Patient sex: M
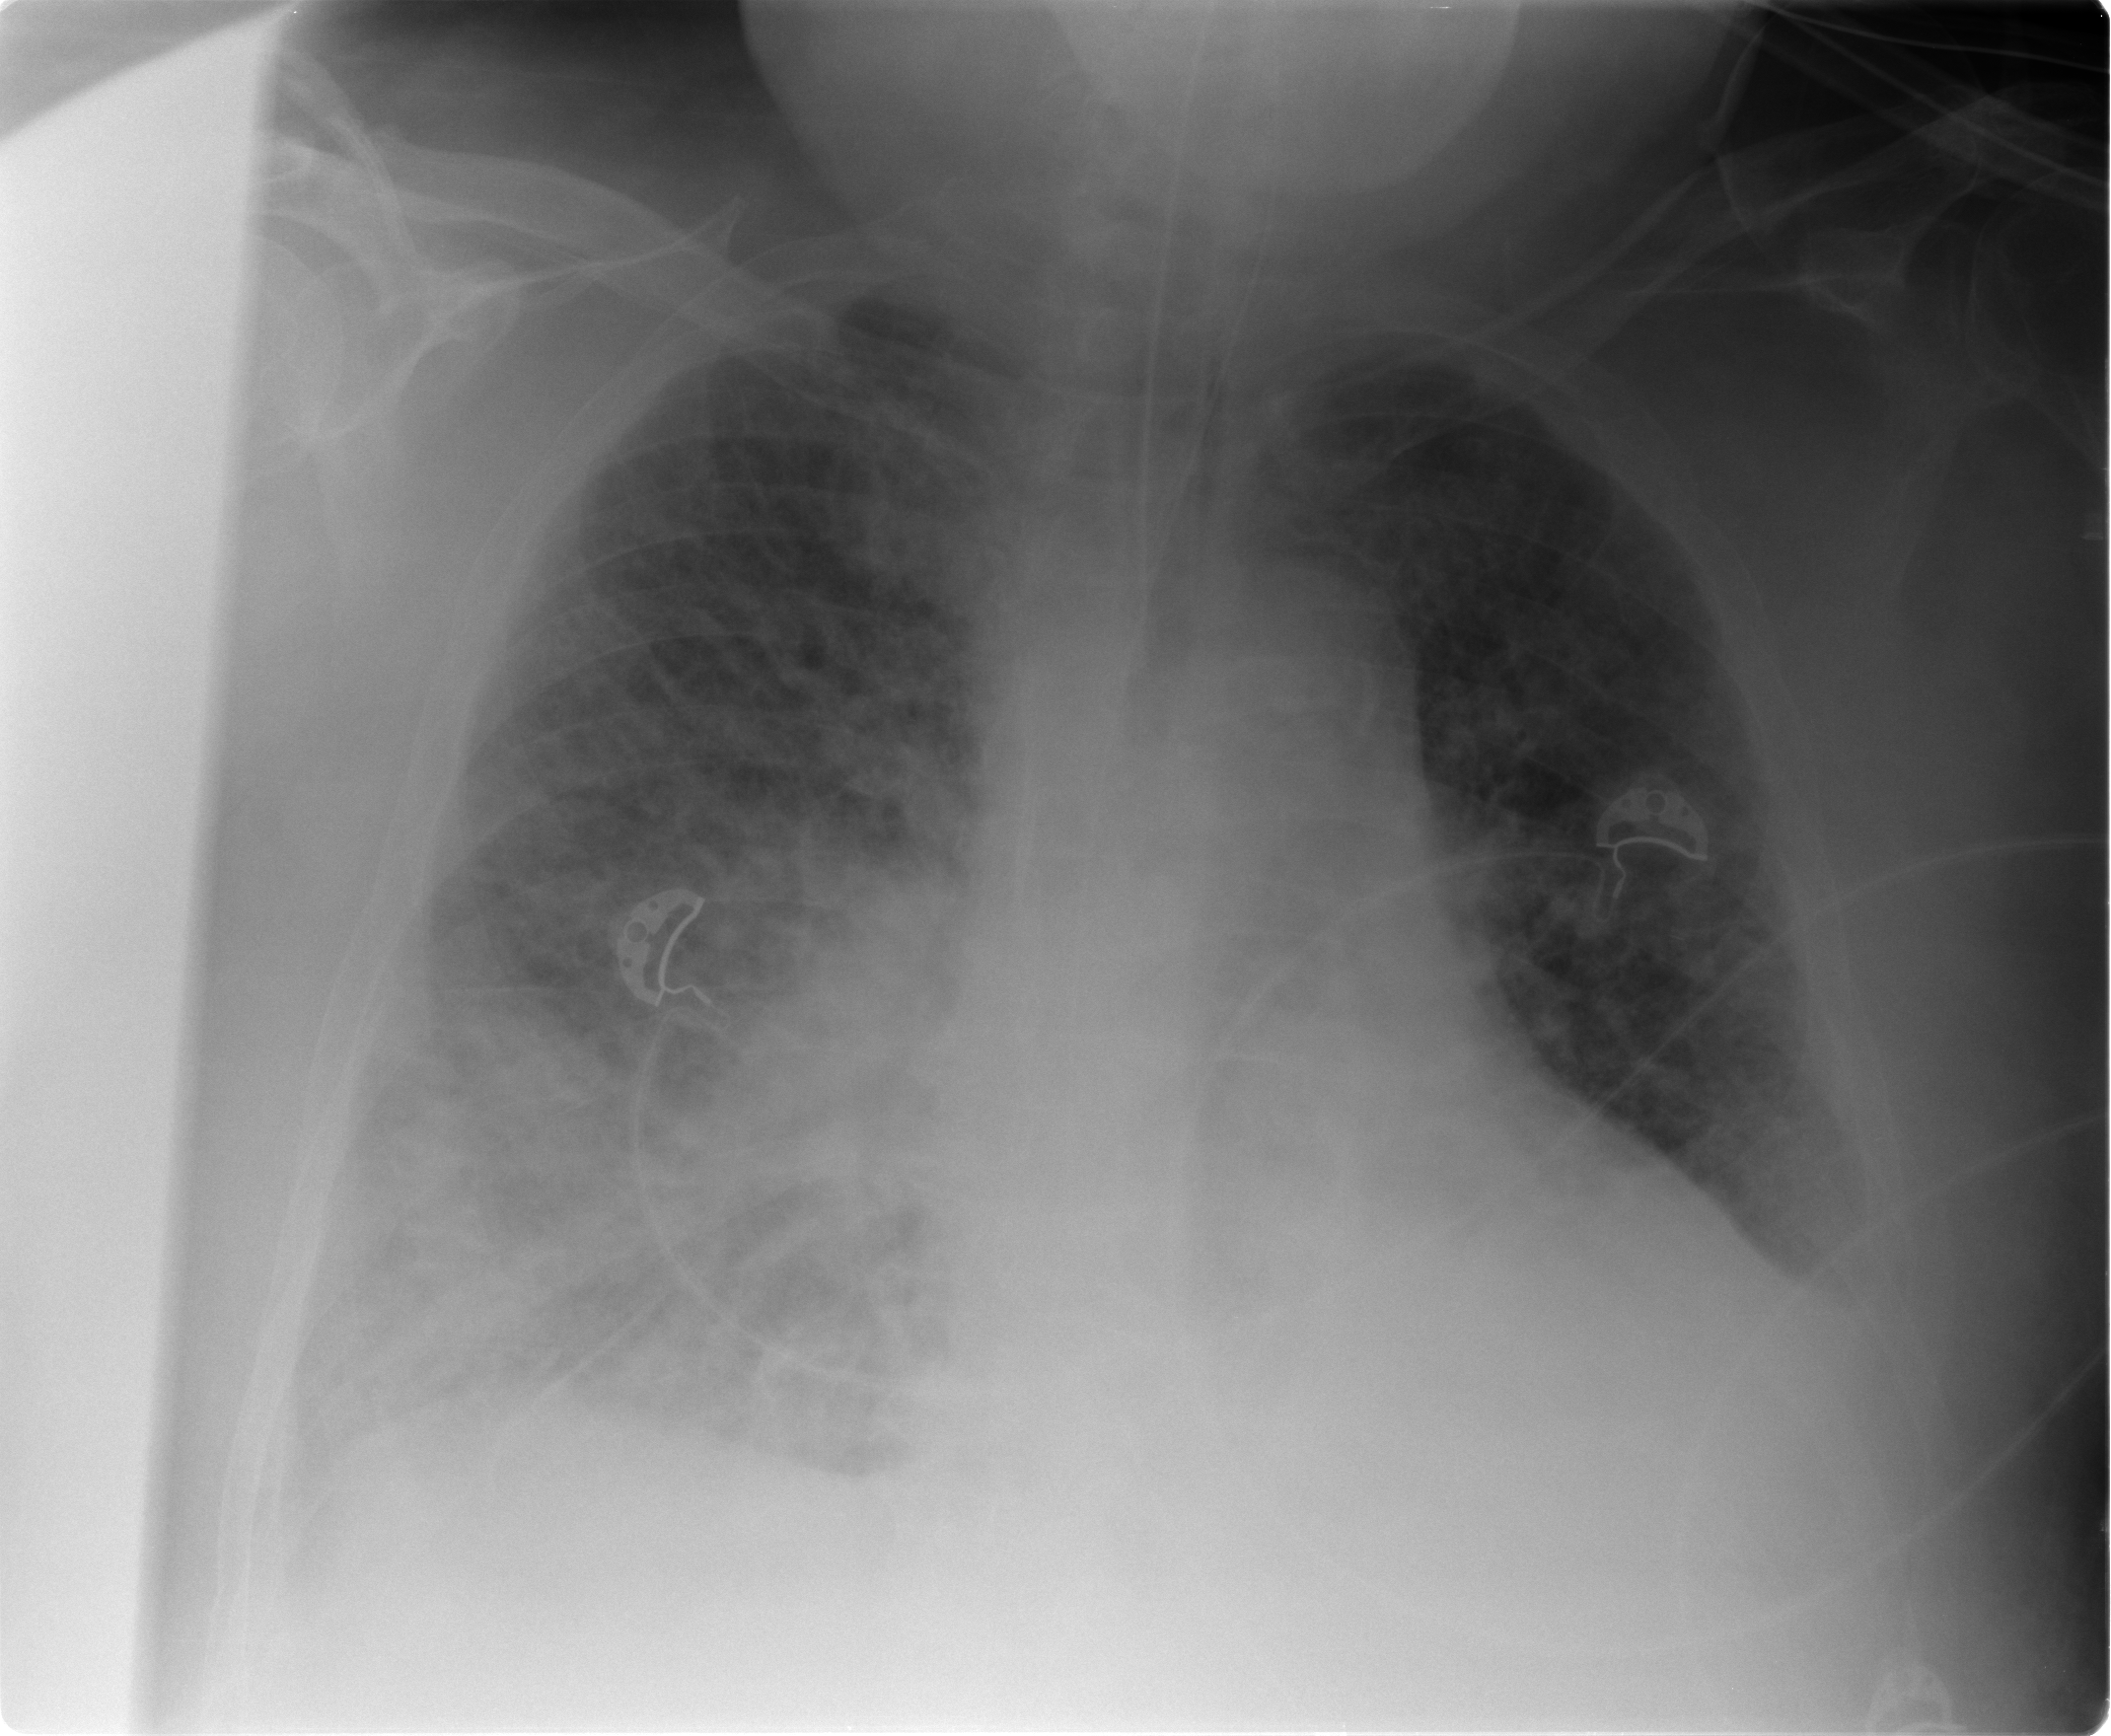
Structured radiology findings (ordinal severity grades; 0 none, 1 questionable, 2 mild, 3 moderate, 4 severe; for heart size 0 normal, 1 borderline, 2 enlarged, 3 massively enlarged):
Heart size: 2
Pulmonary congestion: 2
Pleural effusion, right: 3
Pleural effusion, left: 2
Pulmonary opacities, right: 3
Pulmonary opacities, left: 3
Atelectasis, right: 3
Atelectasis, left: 2